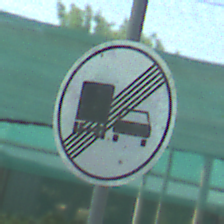
Verkehrszeichen: EndeUeberholverbotKraftfahrzeuge
Umgebung: Roofed, Special
Tageszeit: MorningAfternoon
Wetter: PartlyCloudy
Licht: Natural
Jahreszeit: NotSpecified
Kontrast: MediumContrast